Field crop: maize
Growth stage: 1
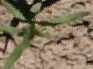
Species: maize